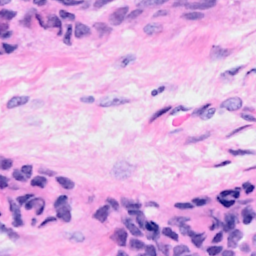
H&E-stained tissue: Breast